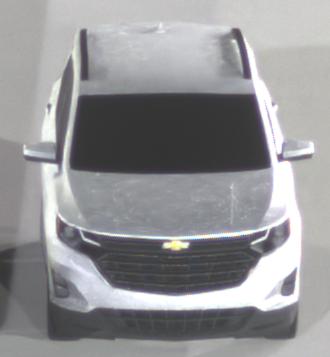
Make: Chevrolet
Model: Equinox
Detailed model: Gen. 2
Model produced from: 2015
Model produced until: 2017
Doors: 5
Color: white
Road condition: dry road
Daytime: night
Contrast: high contrast